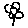
Label: flower